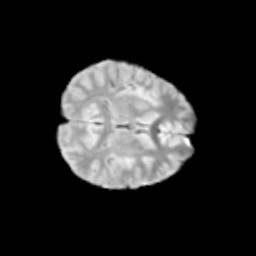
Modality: T2w
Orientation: axial
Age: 11
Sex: female
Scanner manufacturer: siemens
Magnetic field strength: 3 T
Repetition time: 3.8 s
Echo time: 0.07 s